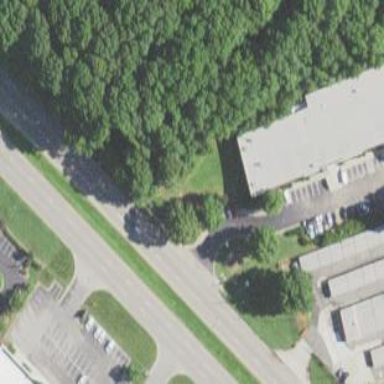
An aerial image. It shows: Commercial building.